Interaction volume radius: 10 \u00c5
Interaction volume height: 10 \u00c5
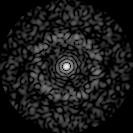
Disorder parameter: 0.8582